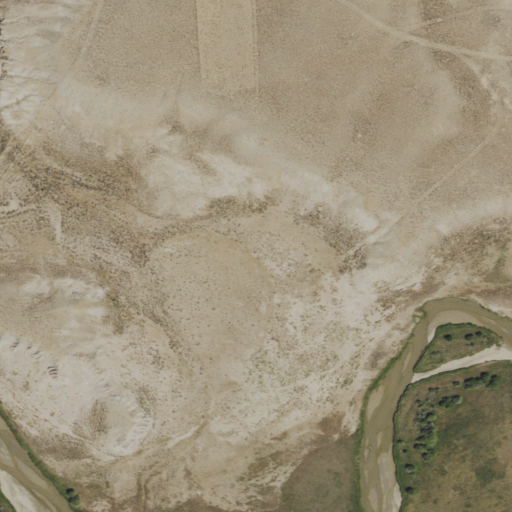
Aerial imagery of valley in Wyoming named Mud Hole Draw containing shrub, herbaceous wetlands, woody wetlands, grassland, and open water